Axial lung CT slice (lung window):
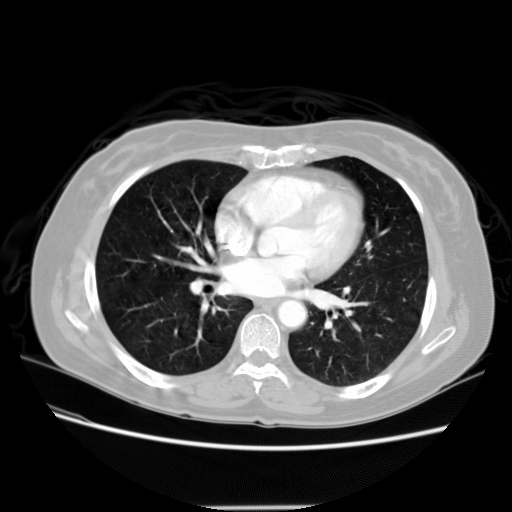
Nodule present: no